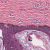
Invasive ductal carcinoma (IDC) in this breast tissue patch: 0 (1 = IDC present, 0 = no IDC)